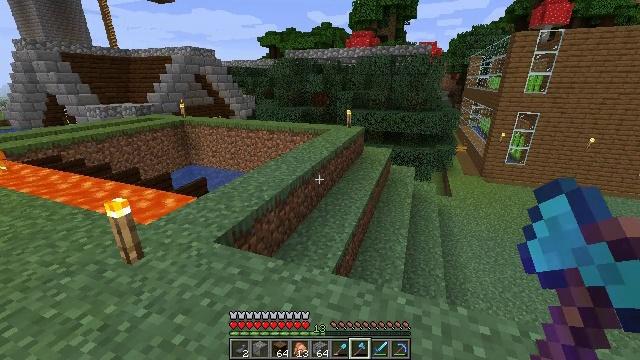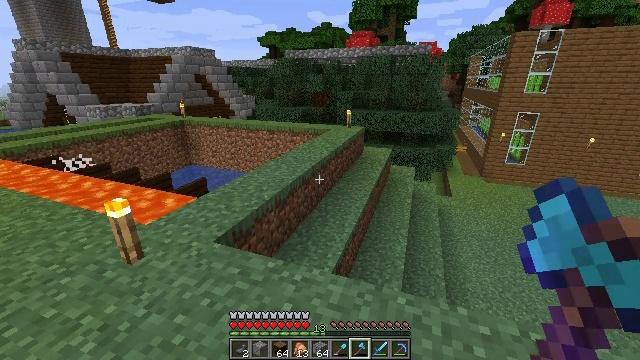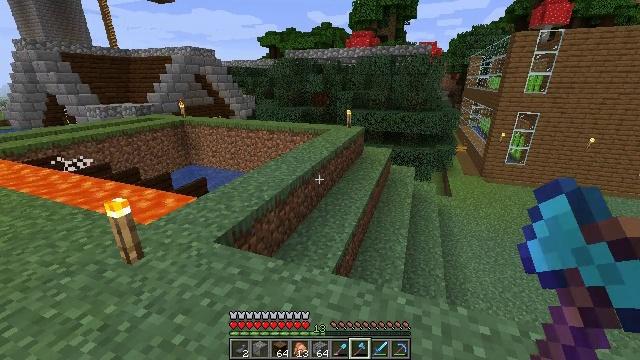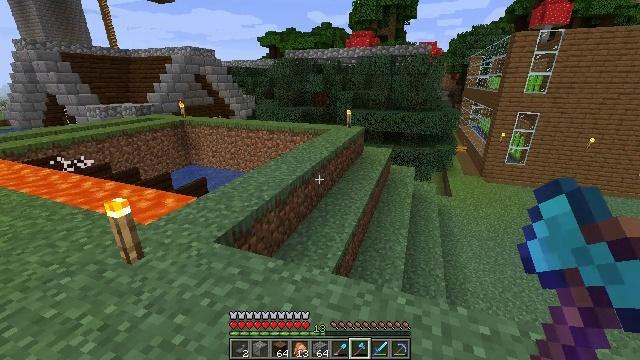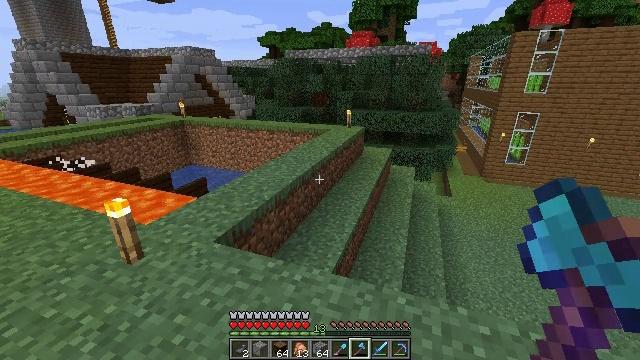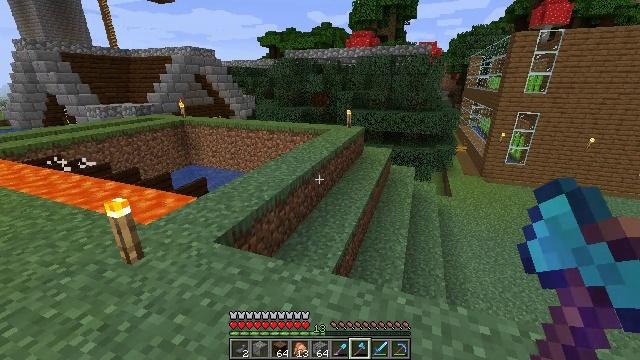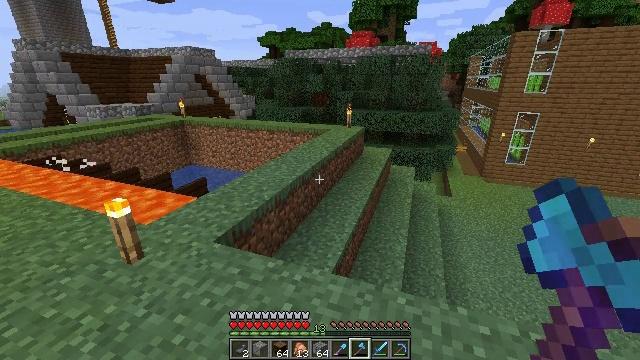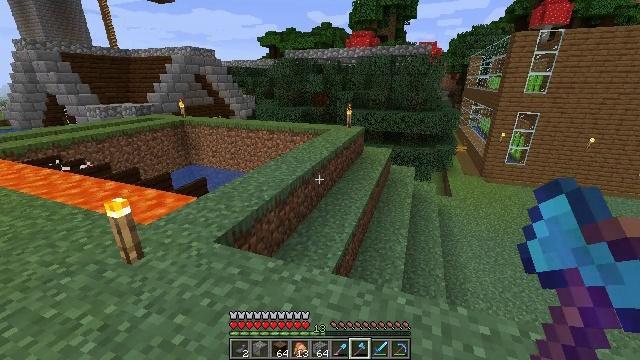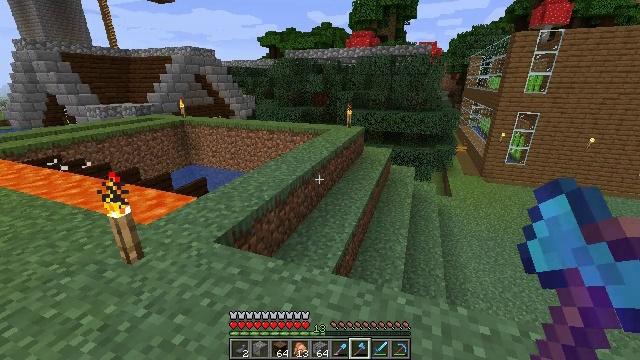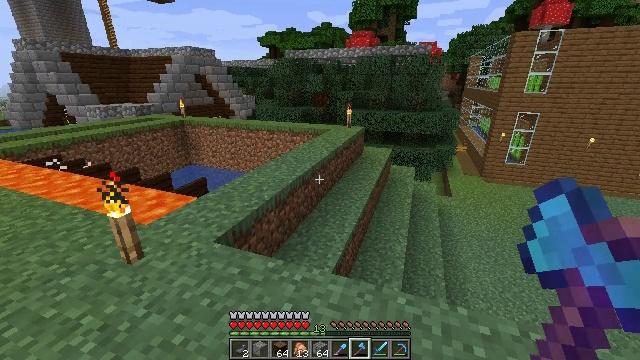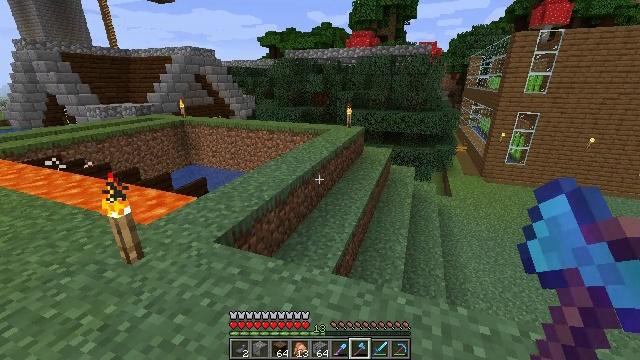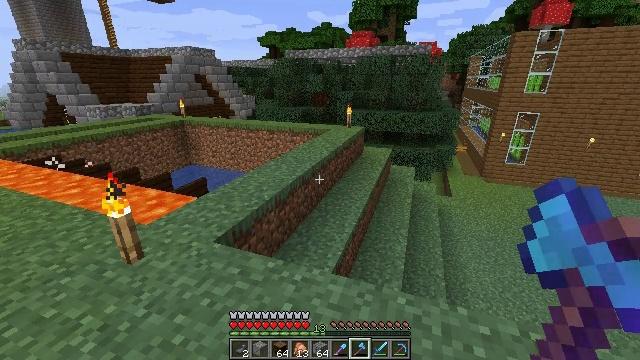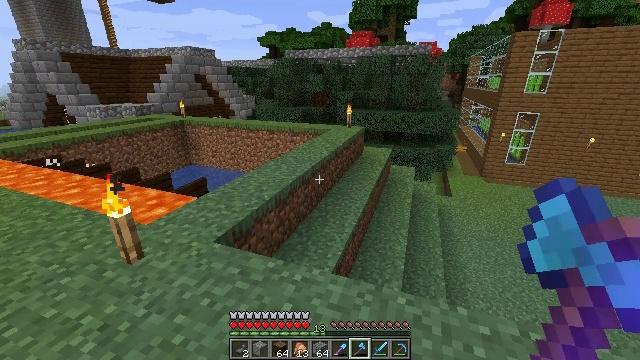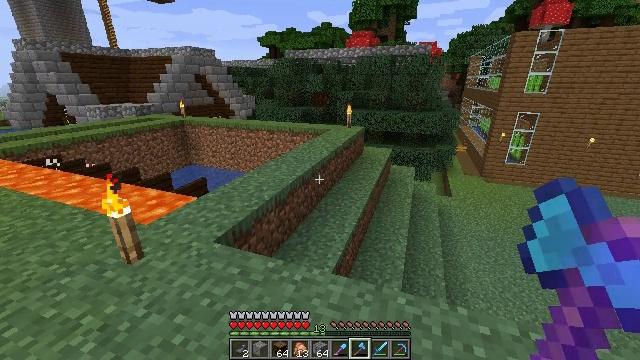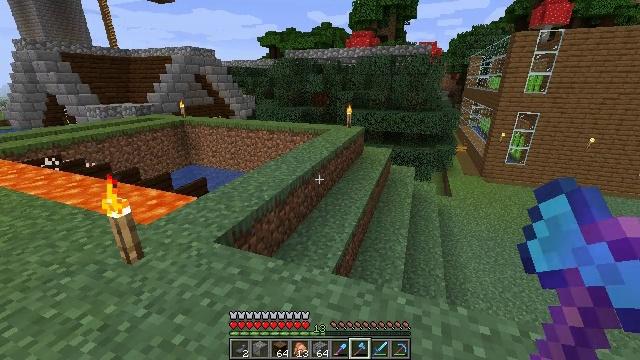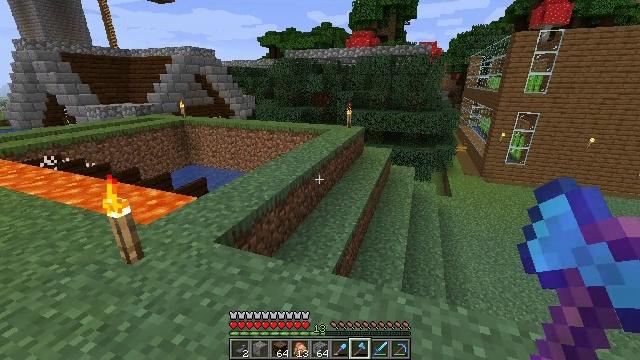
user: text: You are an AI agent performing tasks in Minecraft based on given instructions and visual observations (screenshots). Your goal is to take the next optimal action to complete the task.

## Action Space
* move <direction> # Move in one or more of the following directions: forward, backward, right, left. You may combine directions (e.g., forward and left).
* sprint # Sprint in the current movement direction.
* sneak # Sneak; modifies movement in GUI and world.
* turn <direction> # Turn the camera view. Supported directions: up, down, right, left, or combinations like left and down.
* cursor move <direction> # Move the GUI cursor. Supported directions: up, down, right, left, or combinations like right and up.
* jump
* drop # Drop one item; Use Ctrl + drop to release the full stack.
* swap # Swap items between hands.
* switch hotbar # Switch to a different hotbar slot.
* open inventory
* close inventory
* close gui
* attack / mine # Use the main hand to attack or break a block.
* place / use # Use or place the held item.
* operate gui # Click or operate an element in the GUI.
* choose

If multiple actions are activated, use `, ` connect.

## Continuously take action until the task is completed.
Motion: motion action
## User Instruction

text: Harvest wheat from the field.
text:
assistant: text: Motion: no_op
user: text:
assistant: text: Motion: no_op
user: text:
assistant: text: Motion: no_op
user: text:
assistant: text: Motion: no_op
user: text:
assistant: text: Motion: no_op
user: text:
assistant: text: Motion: no_op
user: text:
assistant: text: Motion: no_op
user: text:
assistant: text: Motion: no_op
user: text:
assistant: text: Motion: no_op
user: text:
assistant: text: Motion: no_op
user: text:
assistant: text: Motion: no_op
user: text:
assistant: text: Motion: no_op
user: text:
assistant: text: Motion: no_op
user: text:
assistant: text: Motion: no_op
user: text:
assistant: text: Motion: no_op
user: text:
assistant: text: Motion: no_op
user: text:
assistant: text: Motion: no_op
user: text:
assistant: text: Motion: no_op
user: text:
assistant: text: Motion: no_op
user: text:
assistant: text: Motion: no_op
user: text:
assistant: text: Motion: no_op
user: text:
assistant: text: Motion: no_op
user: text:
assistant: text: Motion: no_op
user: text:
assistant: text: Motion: no_op
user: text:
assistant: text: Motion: no_op
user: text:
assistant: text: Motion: no_op
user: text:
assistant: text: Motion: no_op
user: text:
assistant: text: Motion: no_op
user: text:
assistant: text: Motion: no_op
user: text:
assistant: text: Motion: no_op